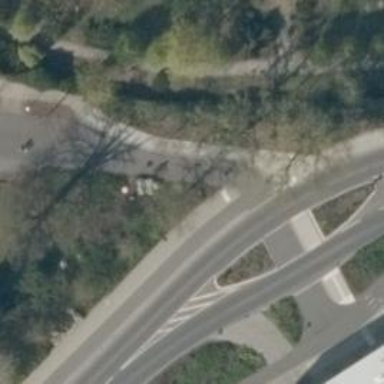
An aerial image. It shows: Asphalt footway with bicycle road on the left and sidewalk.